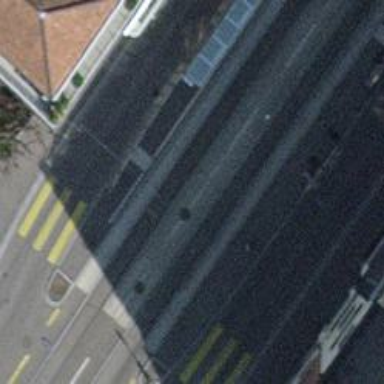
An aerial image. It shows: Tram stop with public transport stop position for trams.